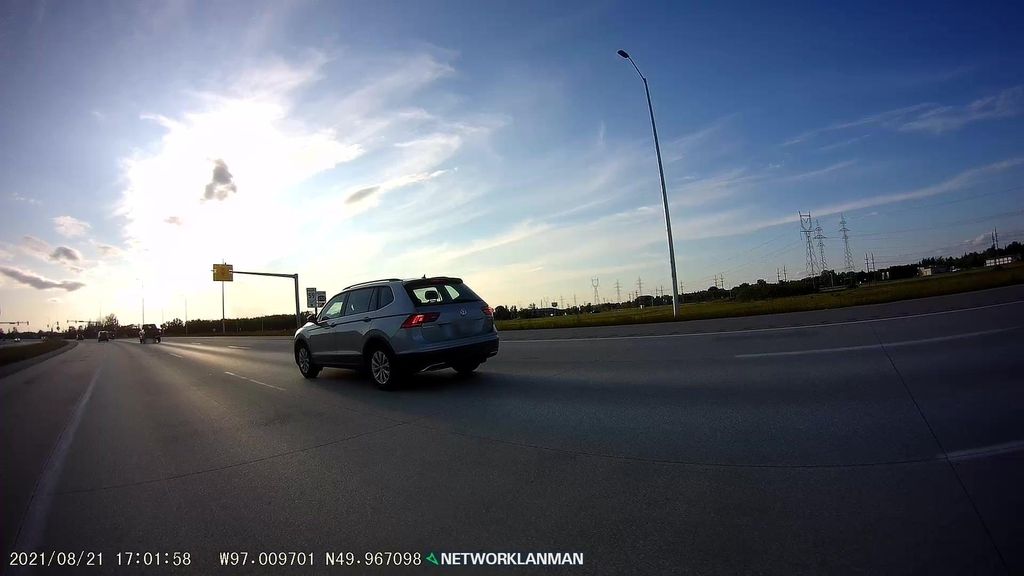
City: winnipeg